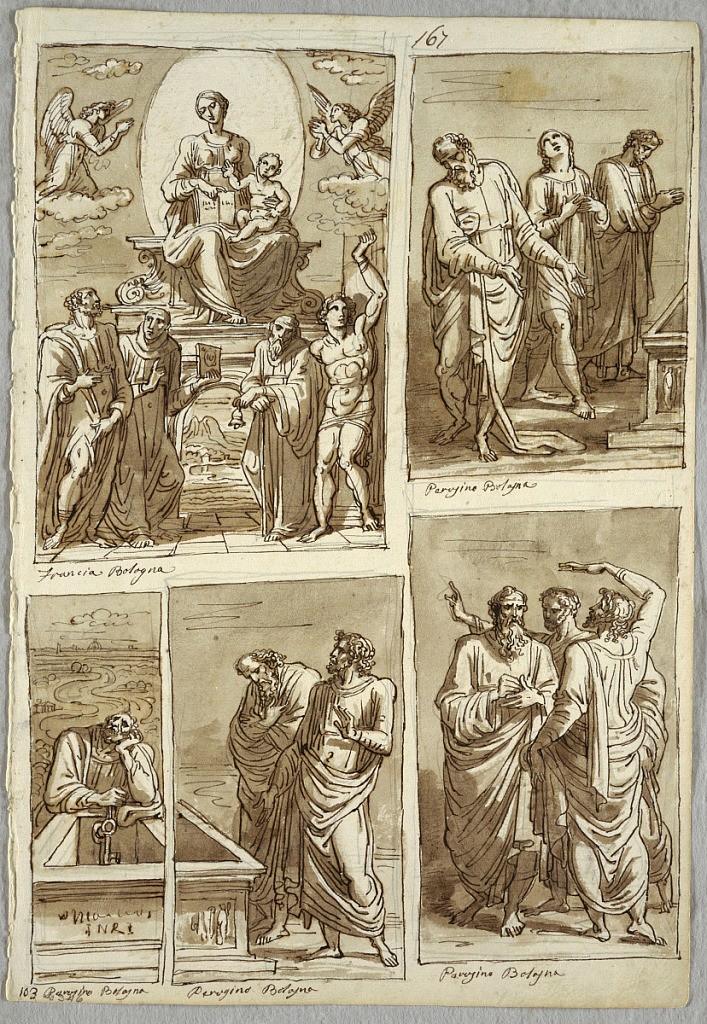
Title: Four Studies of Works by Perugino and Francia
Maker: Felice Giani, Italian, 1758–1823
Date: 1811–14
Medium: Pen and brown ink, brush and brown wash over black chalk on cream wove paper
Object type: Drawing
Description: Madonna with Infant and St. Rocco, Benedict, Sebastian, Anthony. After Francesco Francia.  Apostles by Lorenzo Costa. Verso: balustrade with papal insignia; death of a brother.